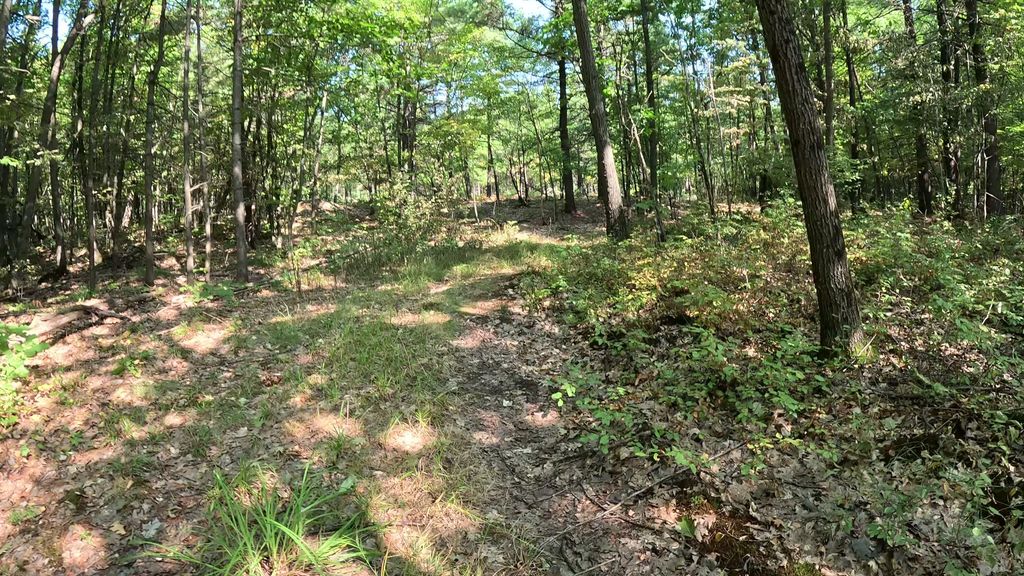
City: ottawa-gatineau